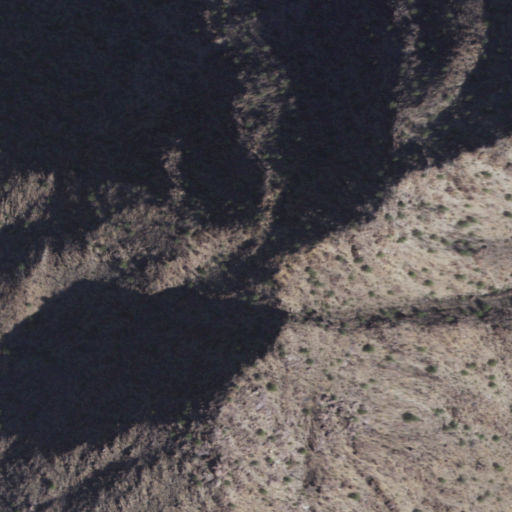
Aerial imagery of mountain in Arizona named Espanto Mountain containing only shrub